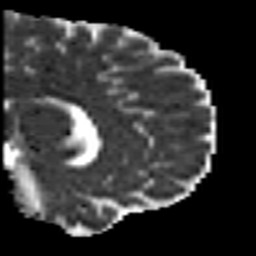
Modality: MD
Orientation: sagittal
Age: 29
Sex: male
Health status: healthy
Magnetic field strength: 3 T
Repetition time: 7 s
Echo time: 0.0926 s